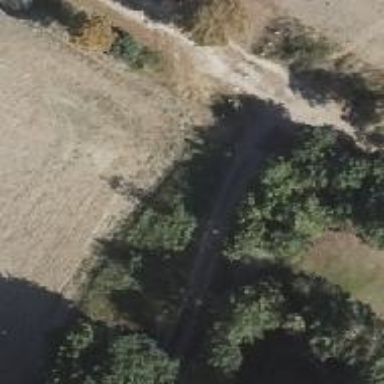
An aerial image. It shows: Bridleway.